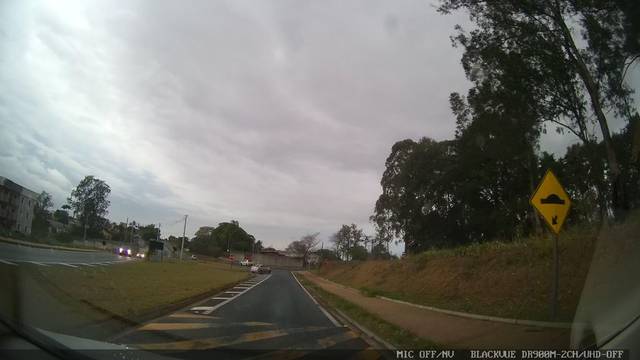
Region: Brazil
Coordinates: -23.01, -47.003